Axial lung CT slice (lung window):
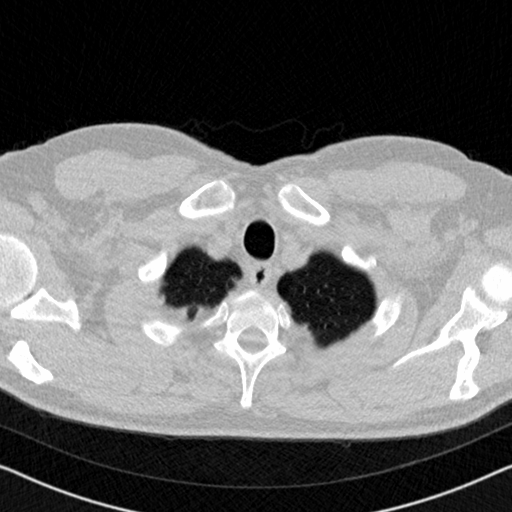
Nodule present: no